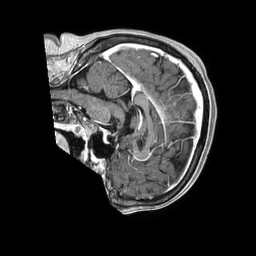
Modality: T1w
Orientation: sagittal
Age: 53
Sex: female
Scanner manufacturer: philips
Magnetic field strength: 1.5 T
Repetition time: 0.007671 s
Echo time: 0.00349 s